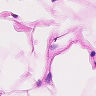
Metastatic tissue present: no